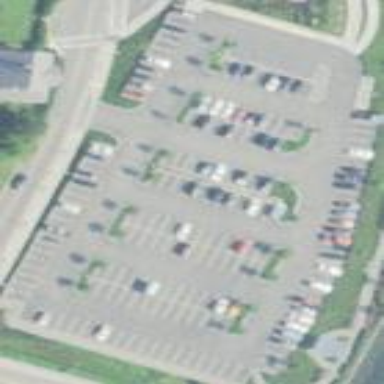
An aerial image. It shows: Parking area with surface.